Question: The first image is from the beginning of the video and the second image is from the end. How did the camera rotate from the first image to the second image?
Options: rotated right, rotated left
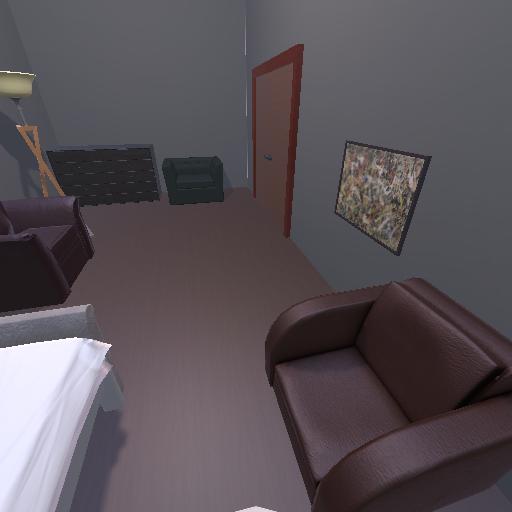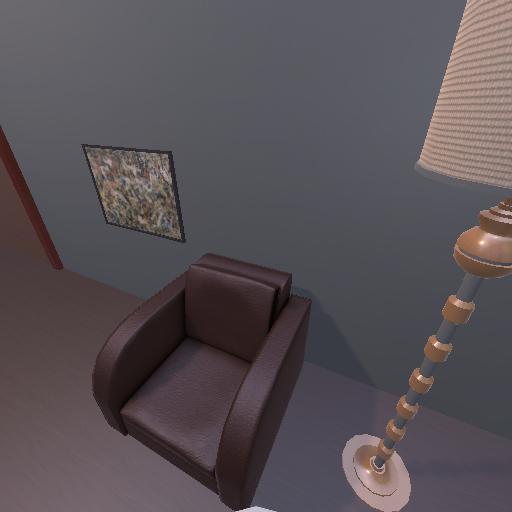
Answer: rotated right